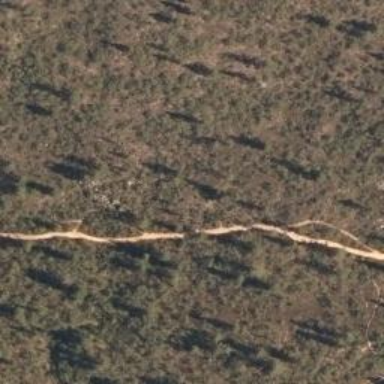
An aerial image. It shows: Path with excellent visibility for trail.